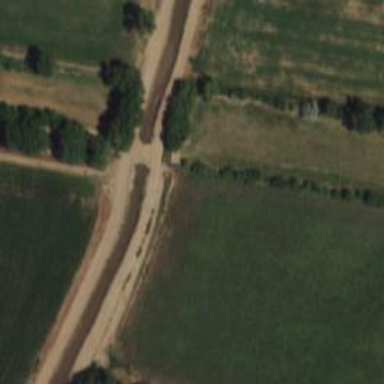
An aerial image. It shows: Culvert tunnel under canal.